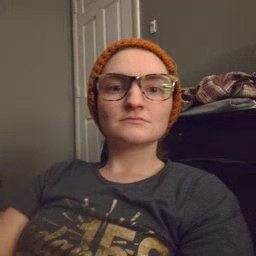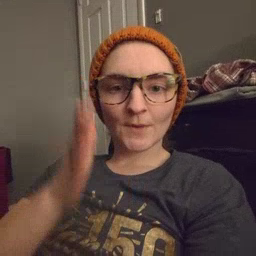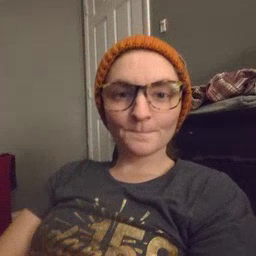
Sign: person